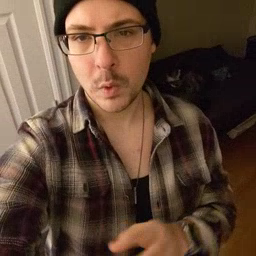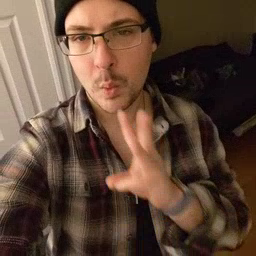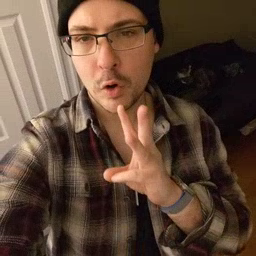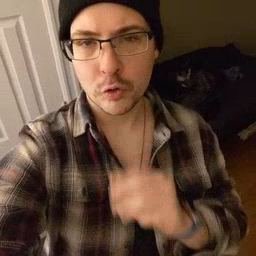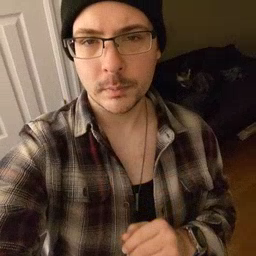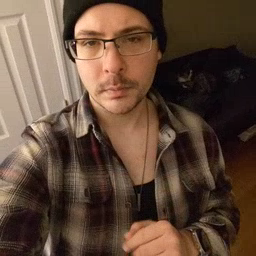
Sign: water